Brain MRI, t2w sequence, axial 2D slice.
Patient: age 26, sex F, weight 78 kg, height 1.78 m
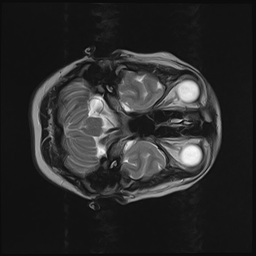